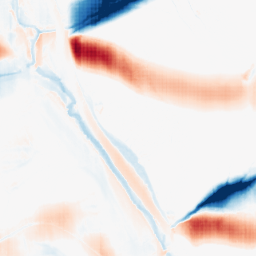
Category: morphological
Decomposition family: morphological_ellipse
Decomposition parameters: operation: average
width: 50
height: 5
Upsampling method: sinc_blackman
Upsampling parameters: scale: 2
kernel_size: 4
Upsampling scale: 2